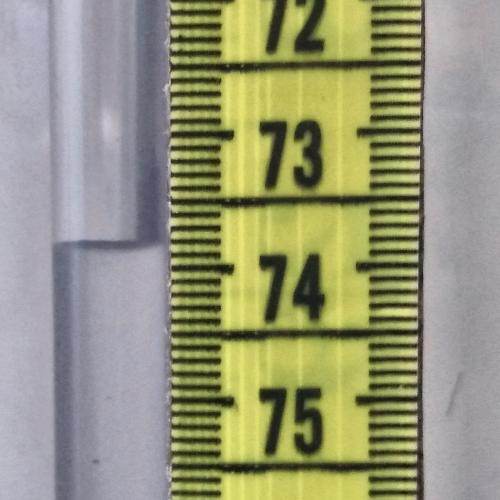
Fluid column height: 73.8 cm